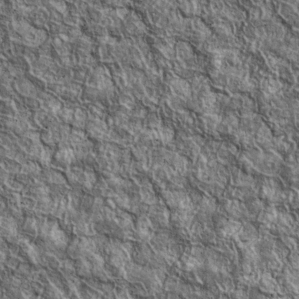
Label: non_frost